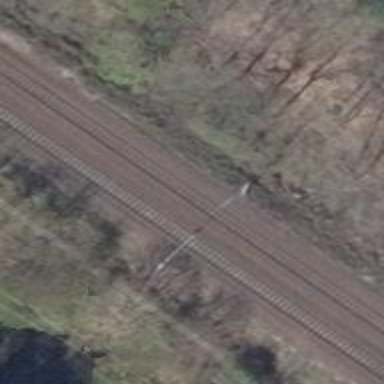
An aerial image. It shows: Rail on embankment with electrified contact lines.